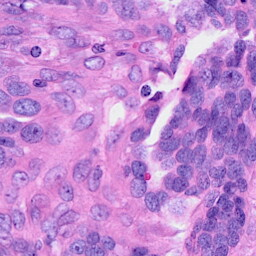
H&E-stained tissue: Ovarian